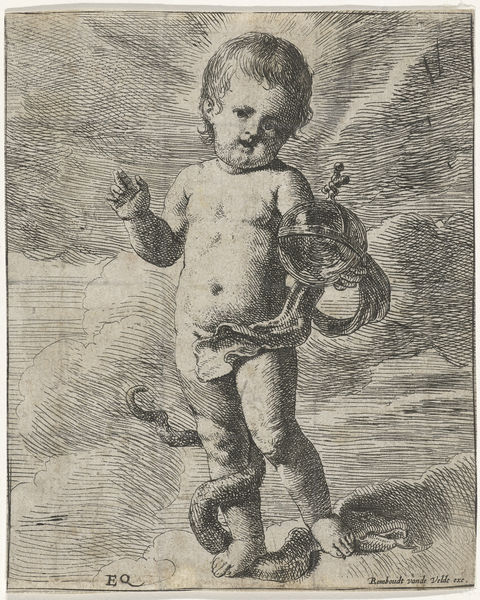
Titel: Zegenend Christuskind
Künstler: Erasmus (II) Quellinus
Standort: Amsterdam
Institution: Rijksmuseum
Schlagwörter: hand, himmel, nackt, geste, zeichnung, tuch, kind, apfel, kreuz, druck, schlange, kugel, herrscher, sieg, gestus, heiligenschein, jesus, zeichung, weltkugel, jesuskind, strahlenkranz, aura, zertreten, reichsapfel, schlangenkopf, christkind